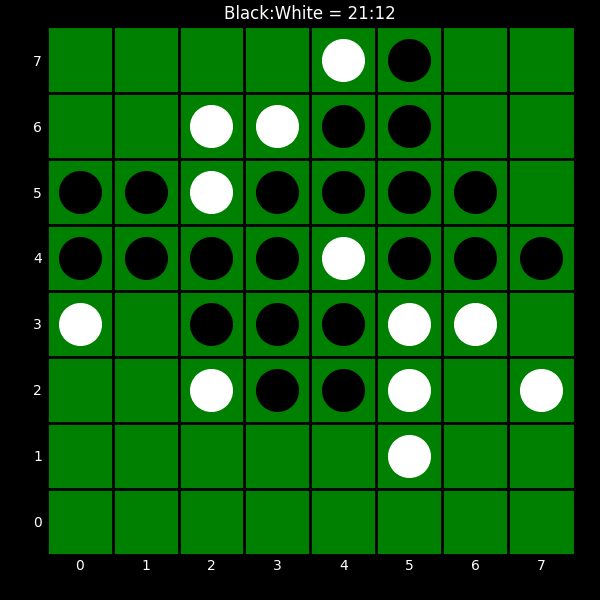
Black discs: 21
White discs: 12